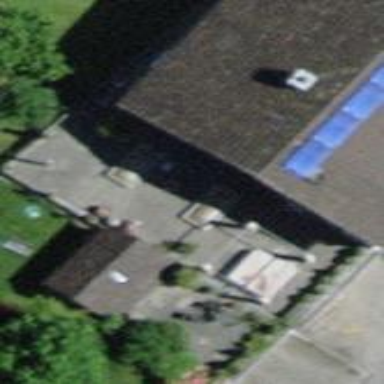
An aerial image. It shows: Garage building.